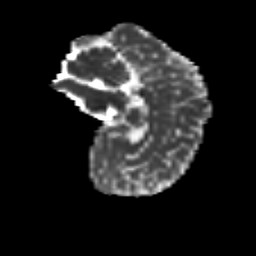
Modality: MD
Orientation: sagittal
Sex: male
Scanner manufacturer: siemens
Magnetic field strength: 3 T
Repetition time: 5 s
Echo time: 0.071 s